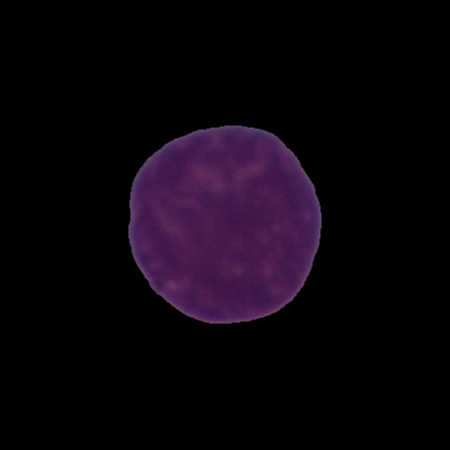
Label: healthy